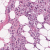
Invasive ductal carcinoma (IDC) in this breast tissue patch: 0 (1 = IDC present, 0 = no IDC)